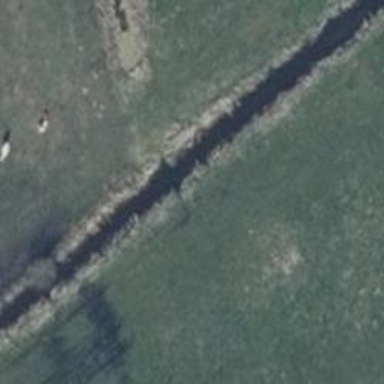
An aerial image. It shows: Culvert tunnel.